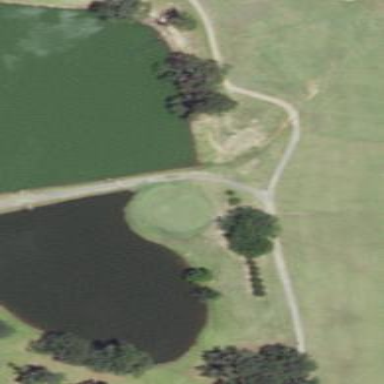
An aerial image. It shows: Grassy area designated as golf fairway.